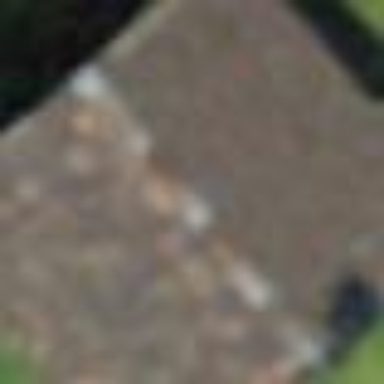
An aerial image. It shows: Rural barn.